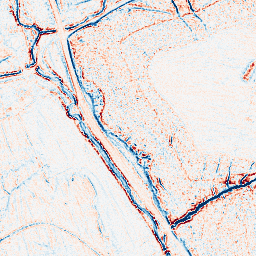
Category: classical
Decomposition family: uniform
Decomposition parameters: size: 5
Upsampling method: bicubic_16x
Upsampling parameters: scale: 16
Upsampling scale: 16